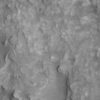
Label: not_dusty